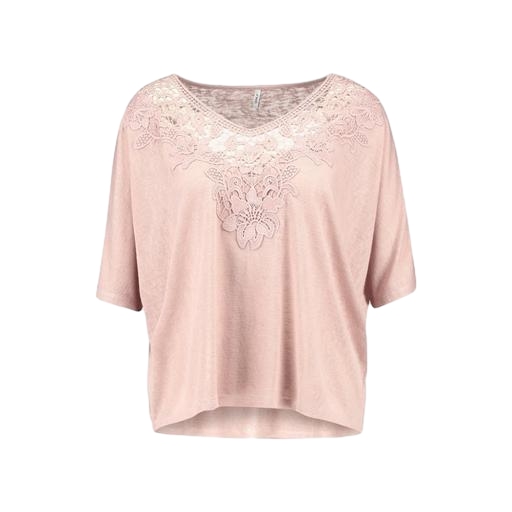
pink lace-detail shirt, pink lace-accented top, lace-yoke t-shirt, white background